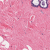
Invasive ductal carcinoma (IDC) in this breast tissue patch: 0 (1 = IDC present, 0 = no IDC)